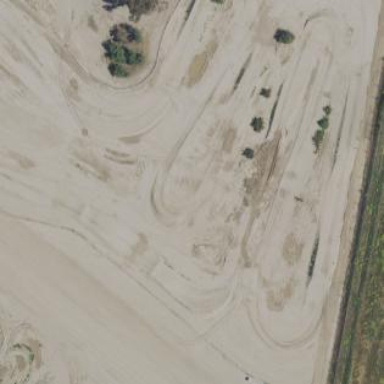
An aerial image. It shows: Motocross raceway with mud surface.